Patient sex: M
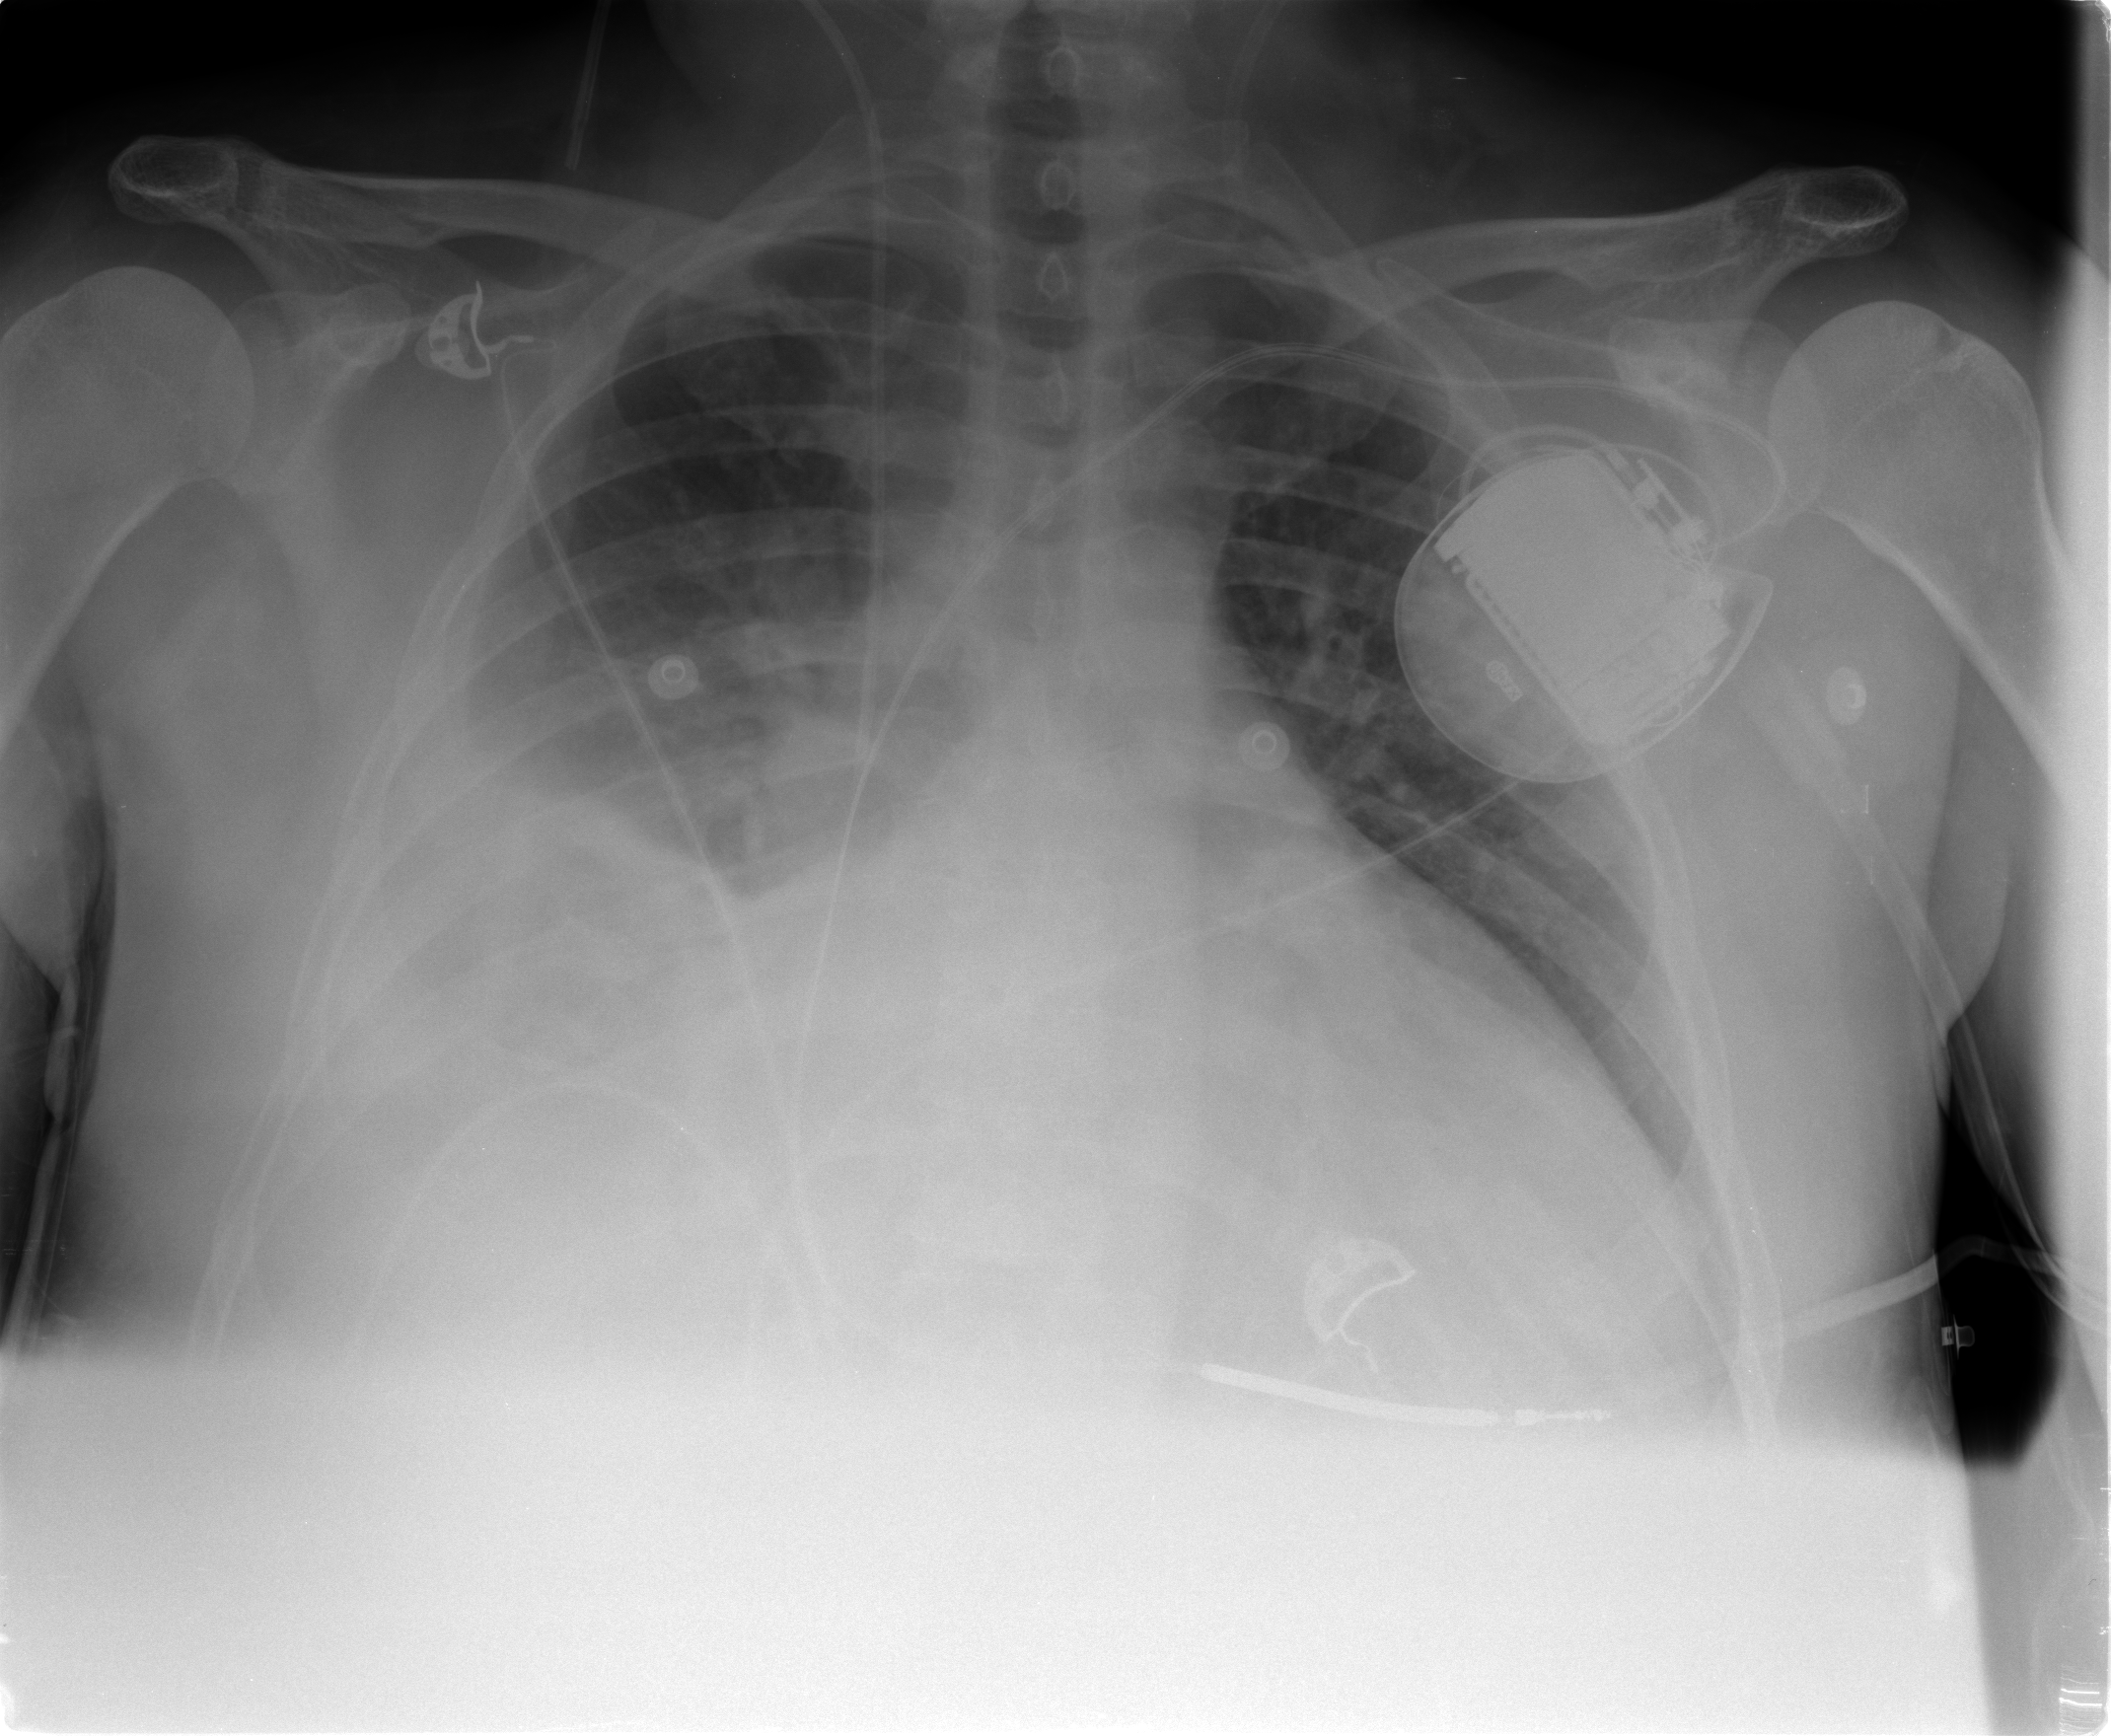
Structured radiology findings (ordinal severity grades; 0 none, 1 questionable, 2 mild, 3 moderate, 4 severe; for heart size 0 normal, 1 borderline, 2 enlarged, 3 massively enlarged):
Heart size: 2
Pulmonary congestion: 2
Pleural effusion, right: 3
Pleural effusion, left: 0
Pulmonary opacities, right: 0
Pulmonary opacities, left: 0
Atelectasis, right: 3
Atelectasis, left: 2